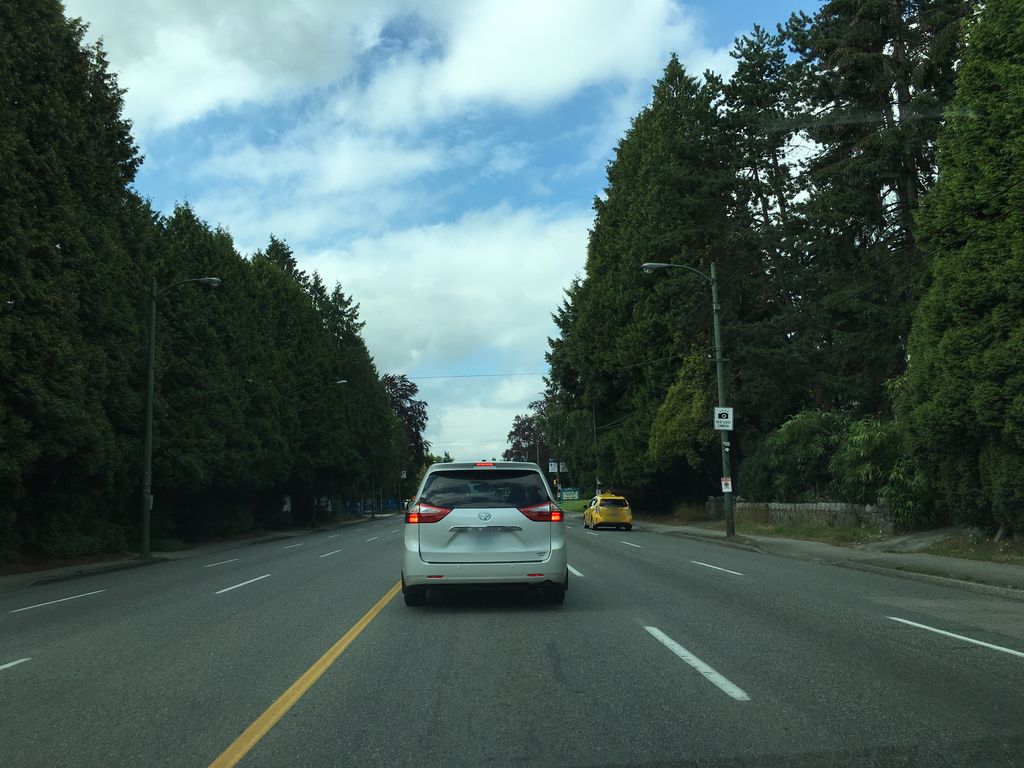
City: vancouver